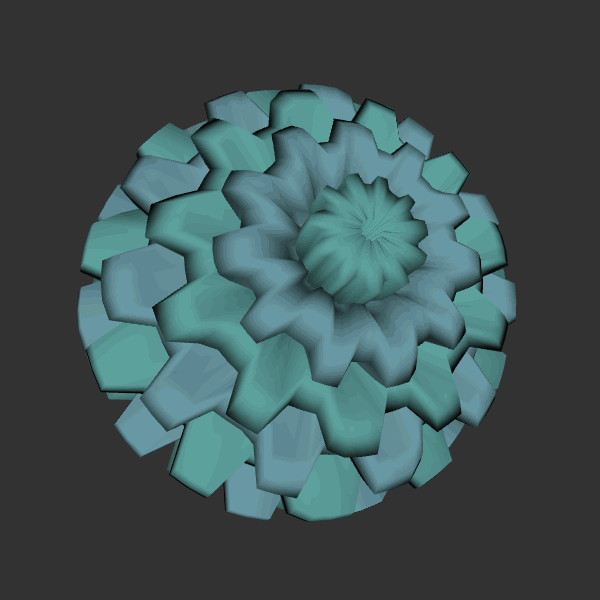
Background: dark